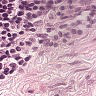
Metastatic tissue present: no